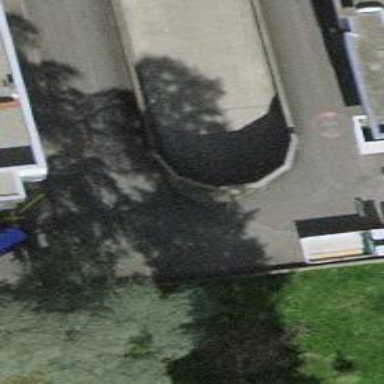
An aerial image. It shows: Parking area.